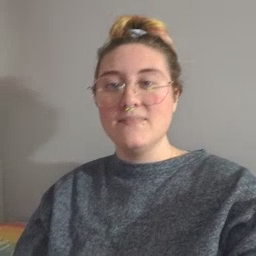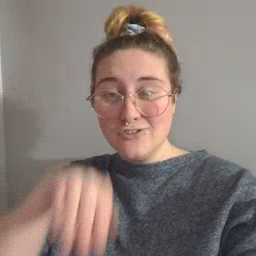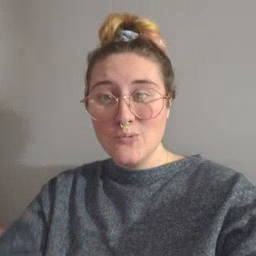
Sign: into